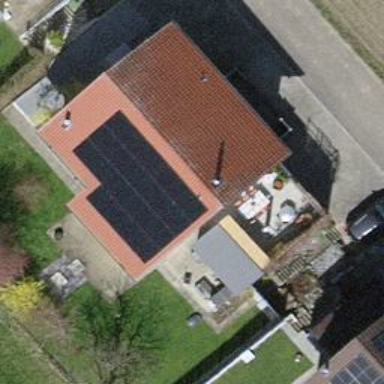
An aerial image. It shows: Solar power generator utilizing photovoltaic technology with solar photovoltaic panels.